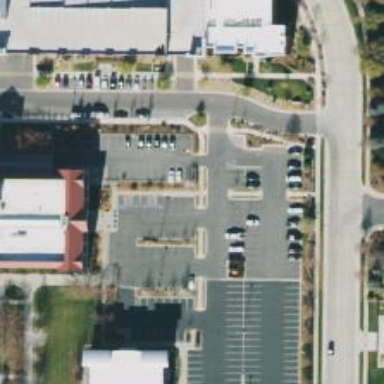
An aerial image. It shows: Parking space is available.